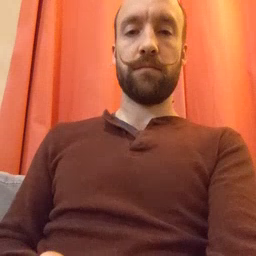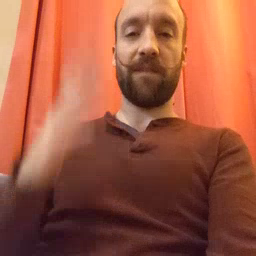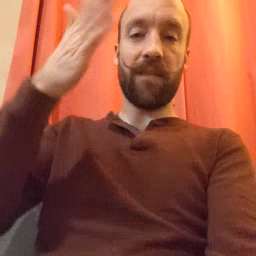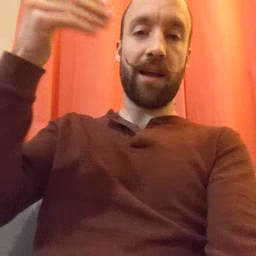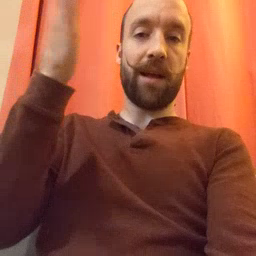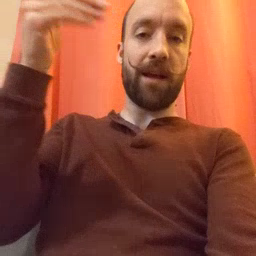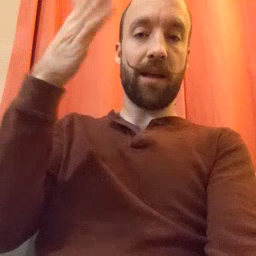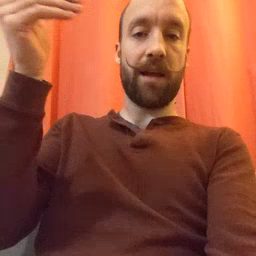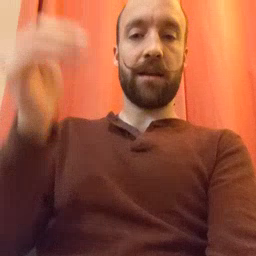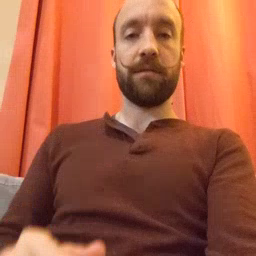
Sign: flag